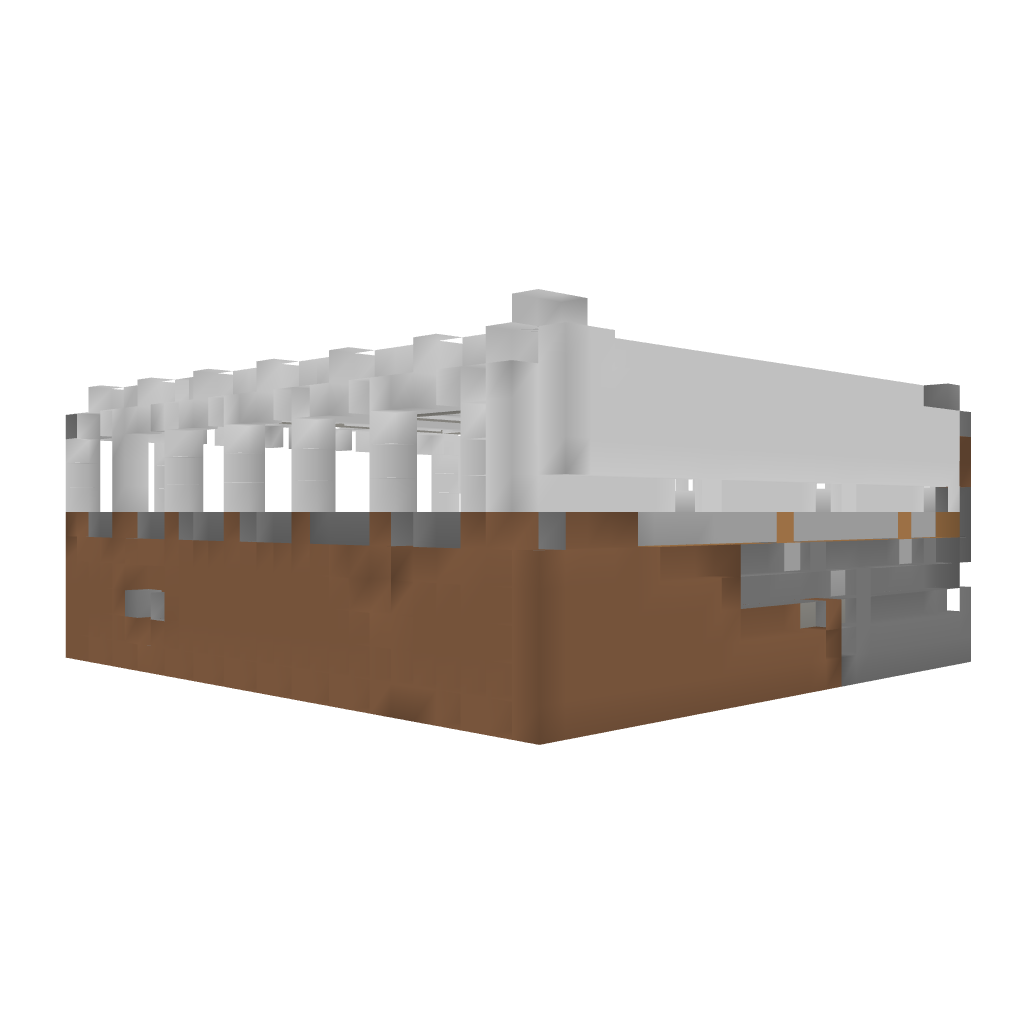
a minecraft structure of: Roman Bathhouse